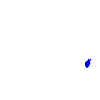
Particle: electron